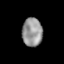
Tissue: lung
Cell type: Epithelial cells
Senescence score: 0.2222
Nuclear area (px): 567
Mean DAPI intensity: 148.801